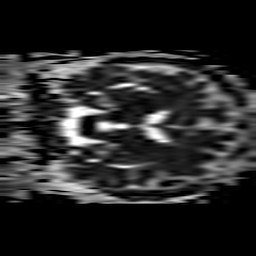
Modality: ADC
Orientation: coronal
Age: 69
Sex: male
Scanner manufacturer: philips
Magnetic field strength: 3 T
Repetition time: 3.334 s
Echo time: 0.076 s